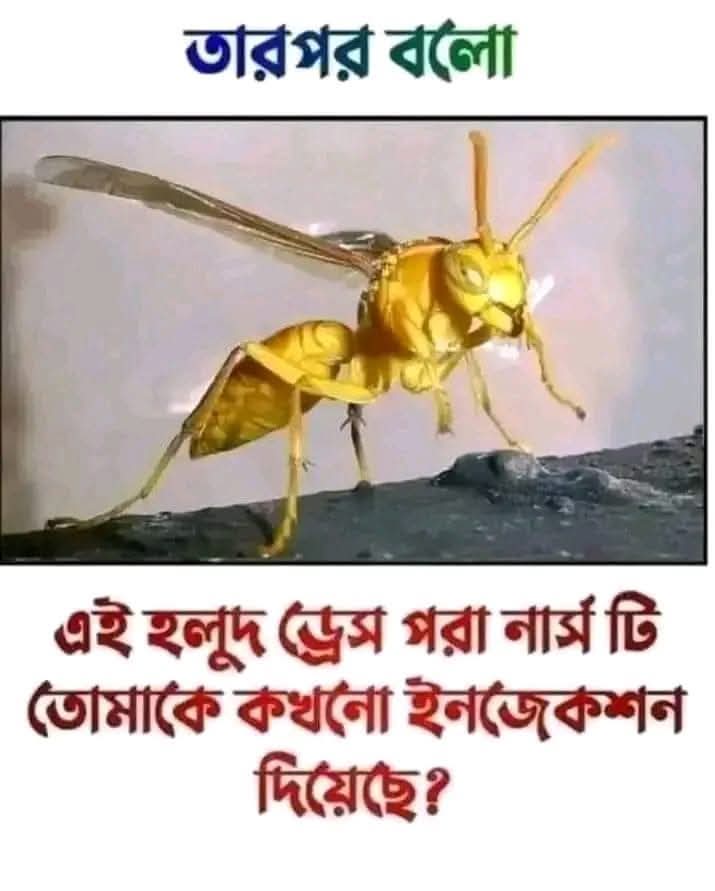
Text: তারপর বলো
এই হলুদ ড্রেস পরা নার্স টি তোমাকে কখনো ইনজেকশন দিয়েছে?
Label: Non Hate